Chest X-ray. View position: PA
Patient age: 62
Patient sex: M
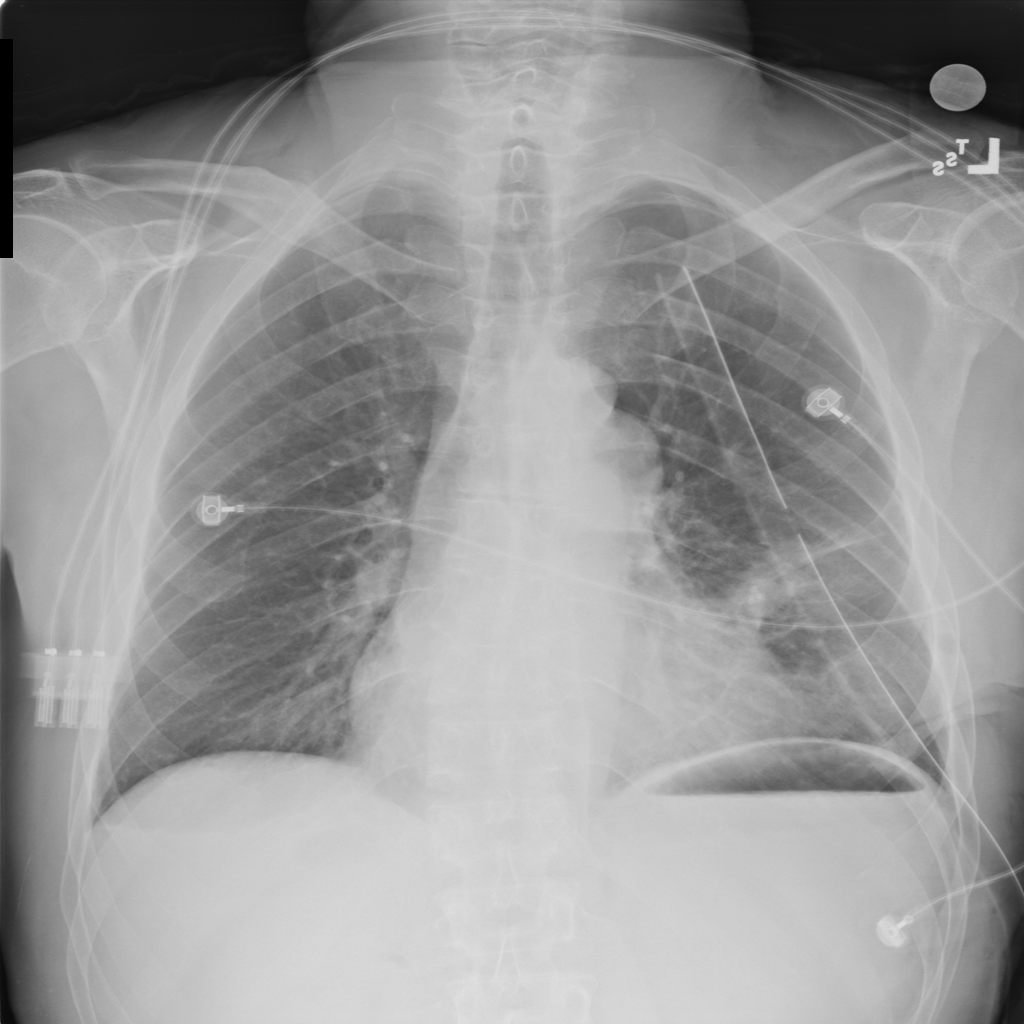
Finding: Pneumothorax